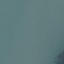
Land use / land cover: SeaLake